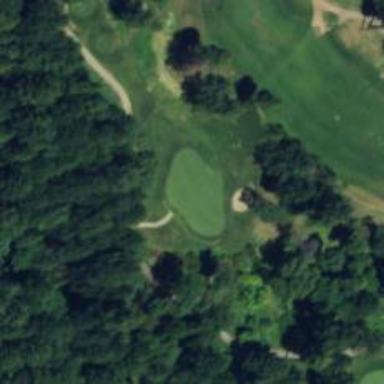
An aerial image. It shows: Golf hole.